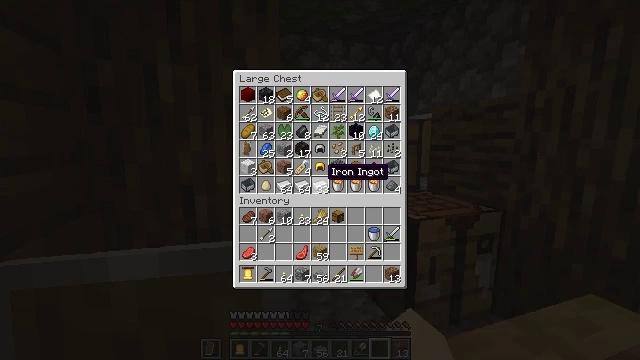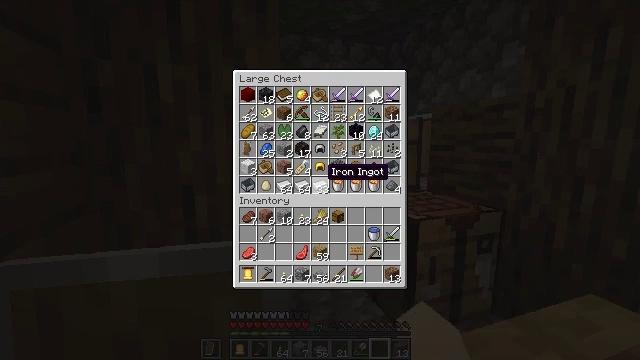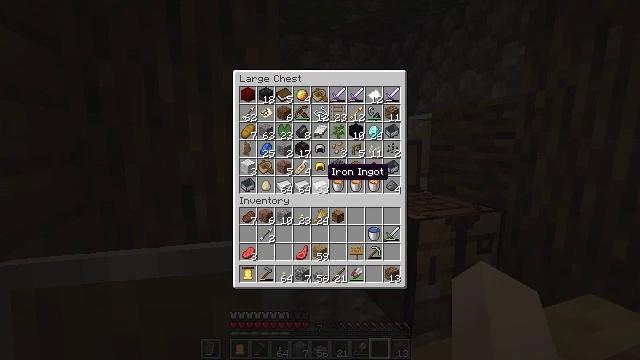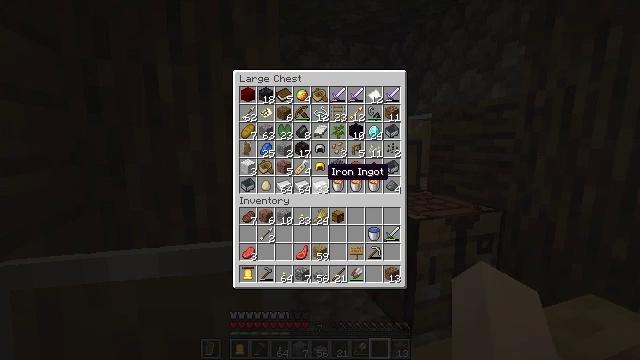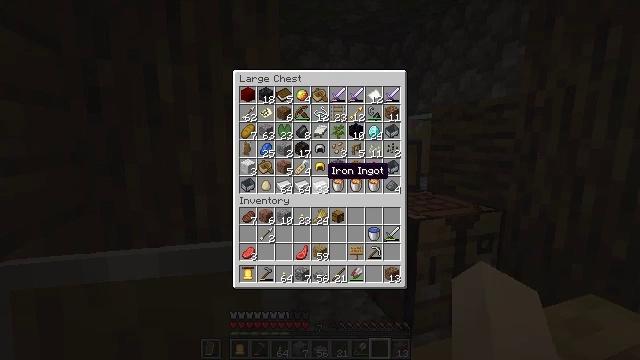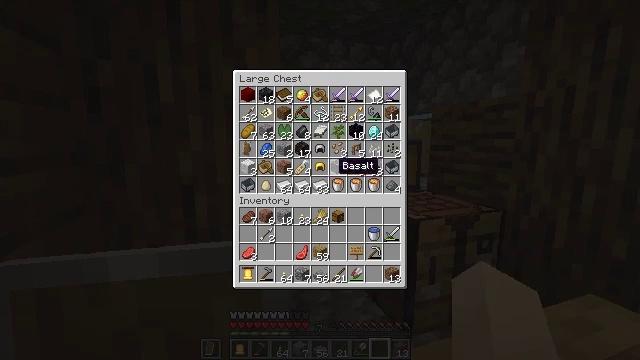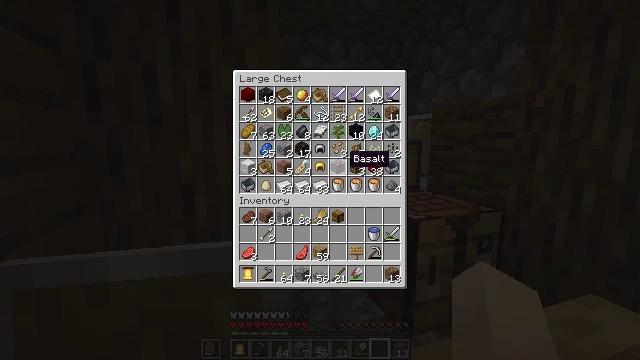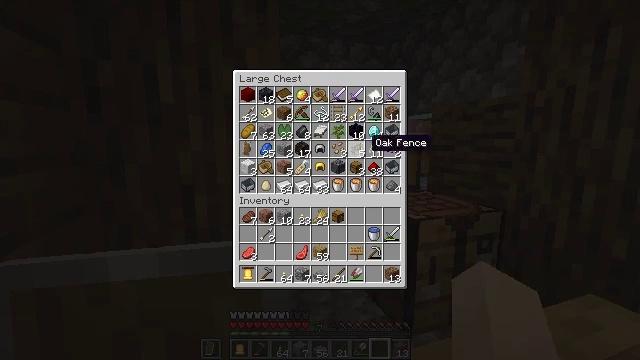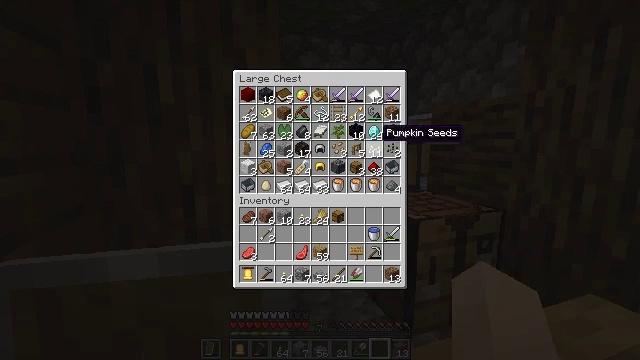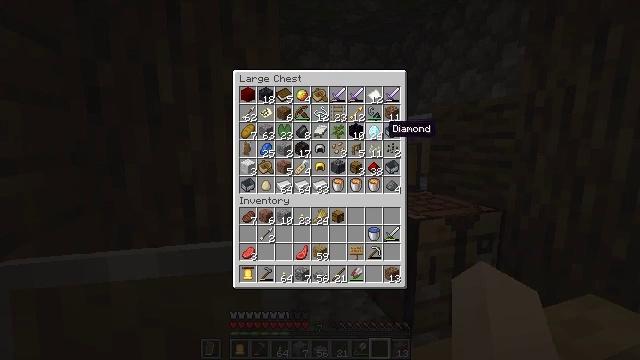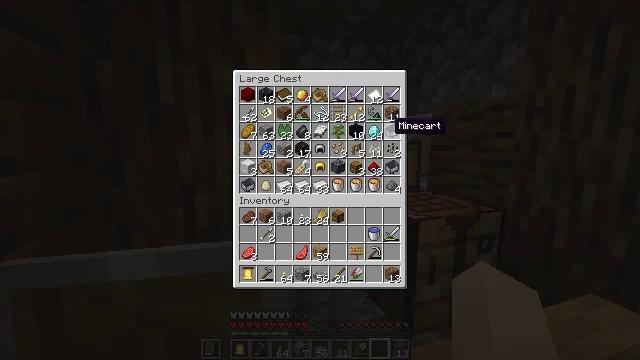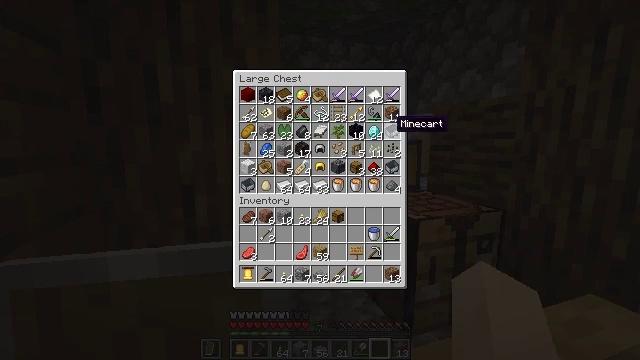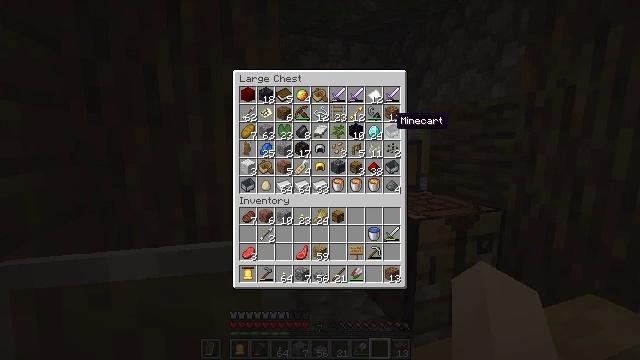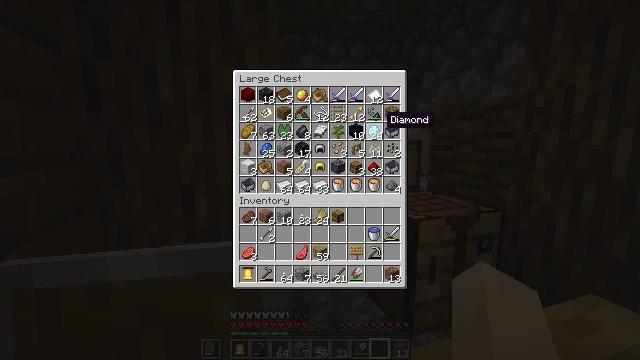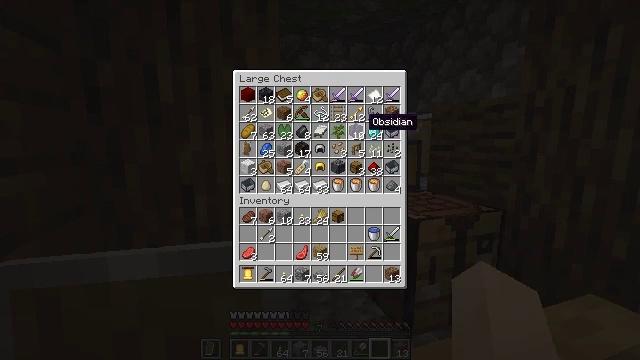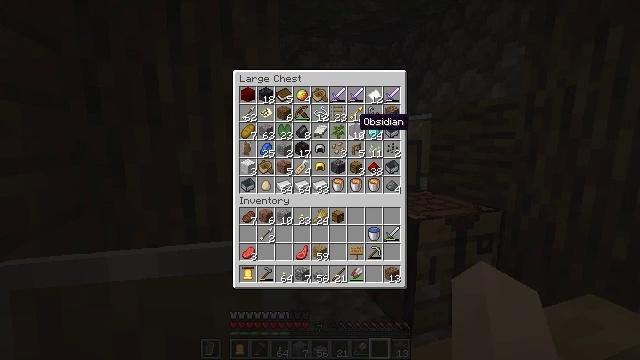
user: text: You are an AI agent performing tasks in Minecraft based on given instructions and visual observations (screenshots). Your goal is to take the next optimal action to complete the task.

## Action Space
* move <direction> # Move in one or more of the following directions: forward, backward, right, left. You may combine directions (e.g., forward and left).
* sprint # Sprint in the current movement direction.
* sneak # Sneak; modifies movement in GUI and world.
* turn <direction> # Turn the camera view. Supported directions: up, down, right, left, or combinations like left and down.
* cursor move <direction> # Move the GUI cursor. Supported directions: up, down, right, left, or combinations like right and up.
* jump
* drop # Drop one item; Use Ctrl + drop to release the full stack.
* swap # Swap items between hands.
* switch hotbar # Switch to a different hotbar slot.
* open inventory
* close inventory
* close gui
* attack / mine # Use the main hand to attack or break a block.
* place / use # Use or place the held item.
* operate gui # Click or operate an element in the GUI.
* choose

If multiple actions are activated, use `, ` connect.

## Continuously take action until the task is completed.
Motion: motion action
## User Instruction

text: Craft an iron door.
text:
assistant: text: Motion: no_op
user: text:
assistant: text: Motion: no_op
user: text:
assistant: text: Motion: no_op
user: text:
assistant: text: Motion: no_op
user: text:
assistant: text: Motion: turn right
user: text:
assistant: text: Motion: turn right
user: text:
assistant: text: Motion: turn right and up
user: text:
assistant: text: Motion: turn right and up
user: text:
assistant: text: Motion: no_op
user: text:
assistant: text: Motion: no_op
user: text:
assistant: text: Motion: no_op
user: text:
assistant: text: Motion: no_op
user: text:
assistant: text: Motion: turn left
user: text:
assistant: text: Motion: turn left
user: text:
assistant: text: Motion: turn left
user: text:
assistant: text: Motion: turn left
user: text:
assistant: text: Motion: no_op
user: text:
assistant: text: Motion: no_op
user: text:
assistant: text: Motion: no_op
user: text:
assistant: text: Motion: turn down
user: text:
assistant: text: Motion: turn down
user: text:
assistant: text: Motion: no_op
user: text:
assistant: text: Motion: no_op
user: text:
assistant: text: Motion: no_op
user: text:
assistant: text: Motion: no_op
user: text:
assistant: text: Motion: no_op
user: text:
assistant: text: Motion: no_op
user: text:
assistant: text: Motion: turn left
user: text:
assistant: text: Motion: no_op
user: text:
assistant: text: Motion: sneak, turn left